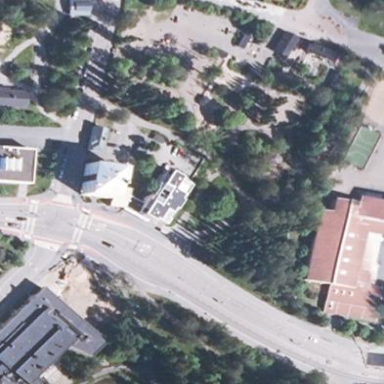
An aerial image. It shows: Pedestrian road.